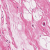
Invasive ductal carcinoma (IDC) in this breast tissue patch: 0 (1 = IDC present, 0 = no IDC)